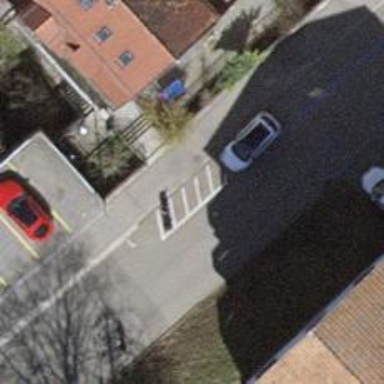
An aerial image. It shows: Bicycle parking facility.